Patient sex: M
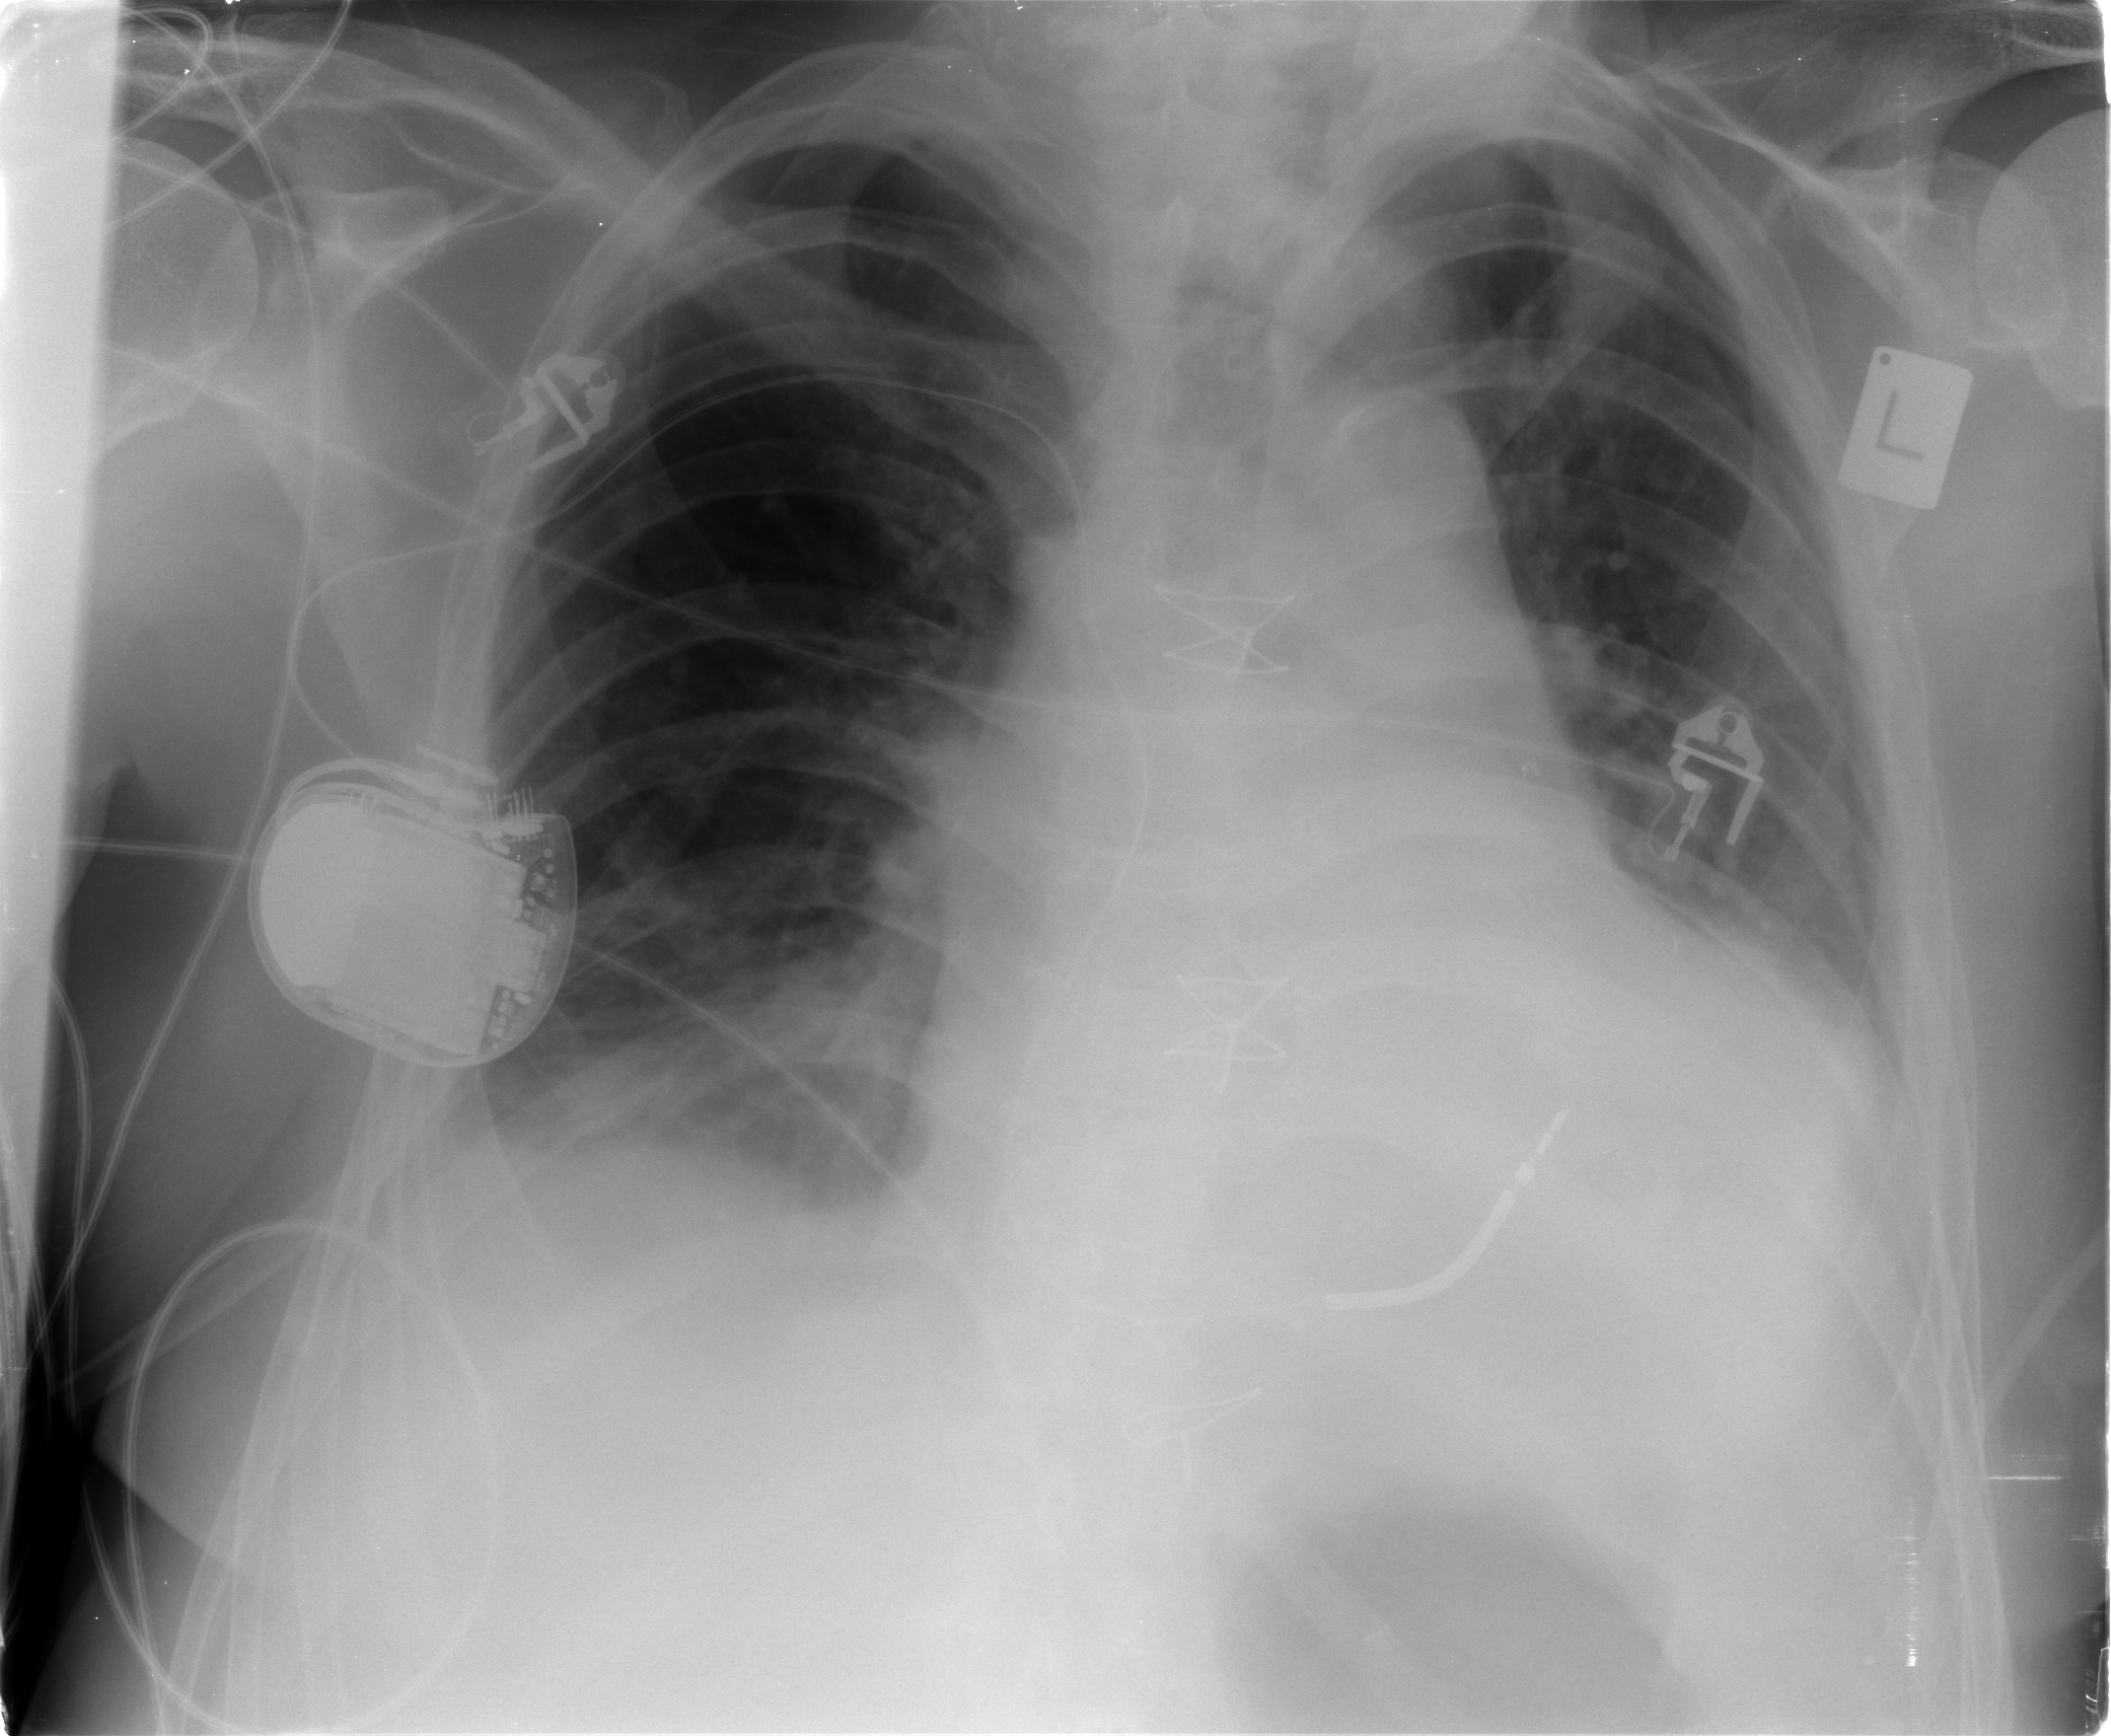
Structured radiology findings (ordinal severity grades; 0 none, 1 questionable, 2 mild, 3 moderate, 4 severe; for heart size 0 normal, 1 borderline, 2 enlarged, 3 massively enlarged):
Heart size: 2
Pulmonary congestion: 2
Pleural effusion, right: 2
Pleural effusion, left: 2
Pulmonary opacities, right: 0
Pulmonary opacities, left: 0
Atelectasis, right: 2
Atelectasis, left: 2